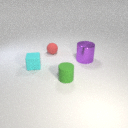
small green rubber cylinder to the right of small red rubber sphere